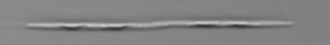
Label: Pseudo-nitzschia